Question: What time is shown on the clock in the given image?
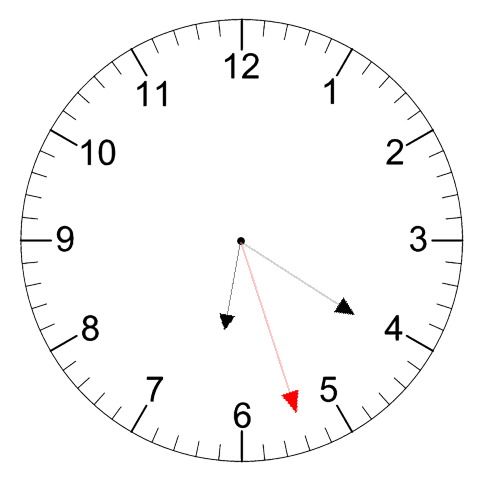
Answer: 06:20:27